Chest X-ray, PA view. Patient: 62 years old, sex F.
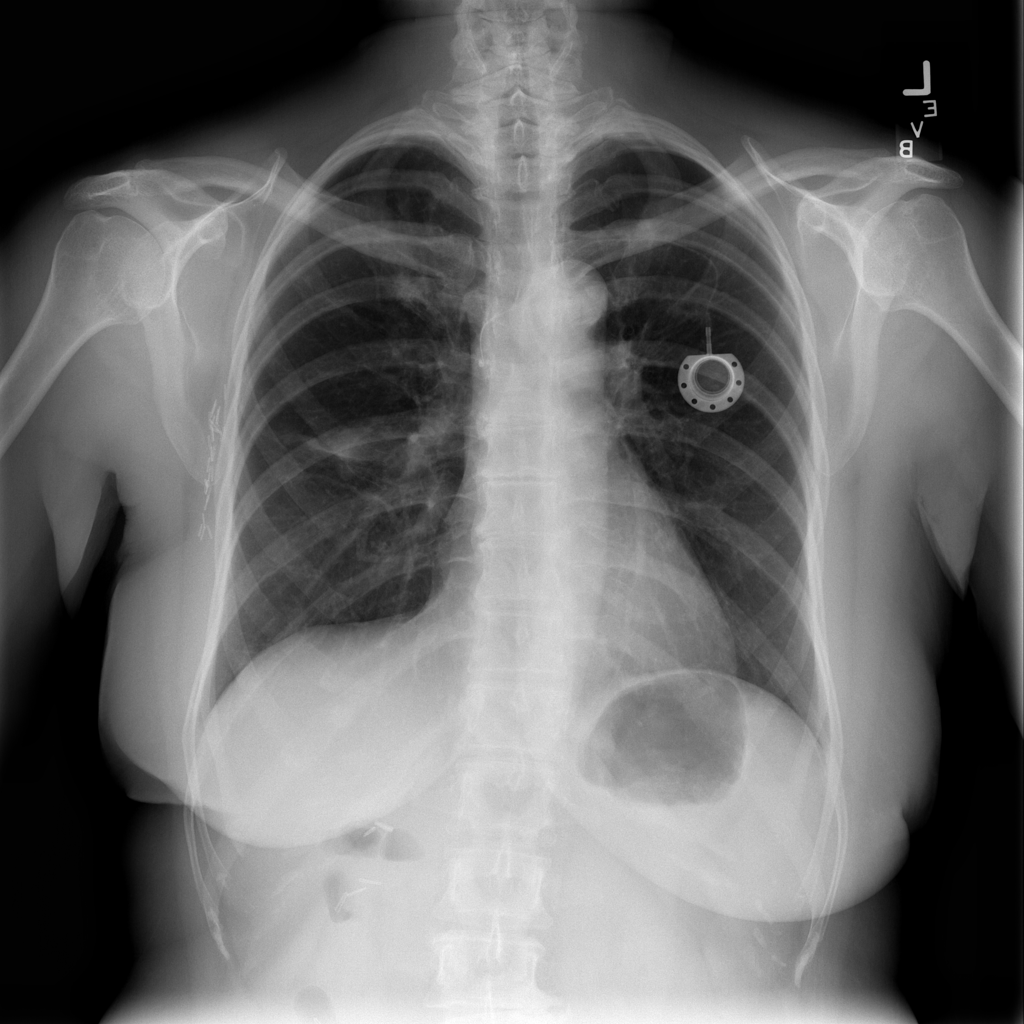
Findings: Nodule